Question: I am using Windows Azure Websites to host a node.js application. So far everything is great except for my custom errors. In my node app I have an error handler that renders a custom 404 and custom 500 error page just fine on my local machine. However, as soon as I publish to azure it overrides the response when I set the statusCode to anything except 200.
If I don't pass the 500 or 404 statusCode to the response then this does not happen, but I do want the status codes to make it to the browser. Locally I get my custom error page just fine:

However, on azure websites it only returns a single line of text:
> The page cannot be displayed because an internal server error has occurred.
I tried creating my own web.config to override the default one with custom errors disabled but that didn't seem to have any effect. Here is my web.config:
'''
<?xml version="1.0" encoding="utf-8"?>
<configuration>
<system.web>
<customErrors mode="off" />
</system.web>
<system.webServer>
<handlers>
<add name="iisnode" path="app.js" verb="*" modules="iisnode"/>
</handlers>
<rewrite>
<rules>
<rule name="StaticContent">
<action type="Rewrite" url="public{REQUEST_URI}"/>
</rule>
<rule name="DynamicContent">
<conditions>
<add input="{REQUEST_FILENAME}" matchType="IsFile" negate="True"/>
</conditions>
<action type="Rewrite" url="app.js"/>
</rule>
</rules>
</rewrite>
<iisnode
debuggingEnabled="true"
devErrorsEnabled="true"
debuggerPathSegment="debug"
nodeProcessCommandLine="&quot;%programfiles(x86)%
odejs
ode.exe&quot;"
logDirectory="..\..\LogFiles
odejs"
watchedFiles="*.js;iisnode.yml;node_modules\*;views\*.jade;views\*.ejb;routes\*.js" />
</system.webServer>
</configuration>
'''
I'm not sure if 'iisnode' (the extension for iis that routes requests to node.js) is responsible for overriding my error pages or if iis itself is responsible. Any suggestions?
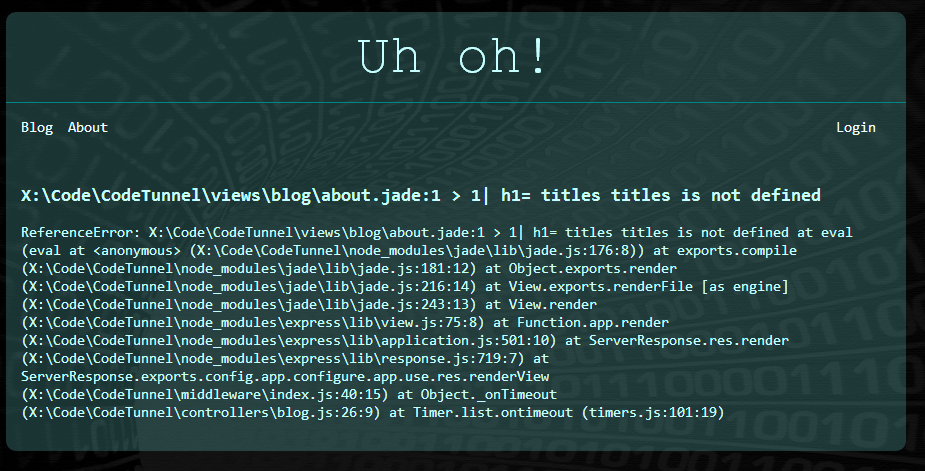
Answer: Well nevermind, I found the issue. If anyone else is having the same problem simply add the following under '<system.webServer>' in web.config:
'''
<httpErrors existingResponse="PassThrough" />
'''